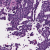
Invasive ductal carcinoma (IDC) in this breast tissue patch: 1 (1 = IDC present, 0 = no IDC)